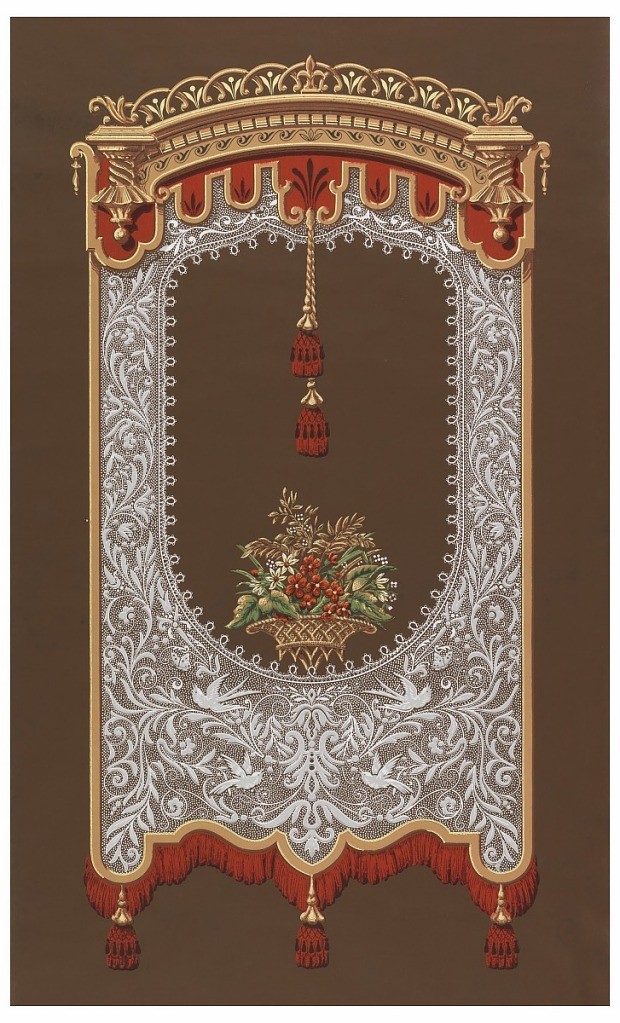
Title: Window shade
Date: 1875–1900
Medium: Machine-printed paper
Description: a and b) Elaborate lace design with fringe and tassel suspended from ornate cornice with lambrequin. In the center of the lace panel is a basket of flowers and two tassels hanging from lambrequin. Printed on brown ground.